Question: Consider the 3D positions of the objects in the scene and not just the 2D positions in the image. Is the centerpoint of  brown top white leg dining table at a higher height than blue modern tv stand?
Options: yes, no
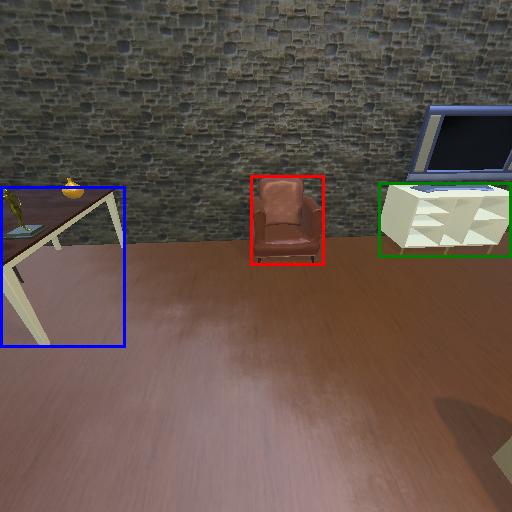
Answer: yes